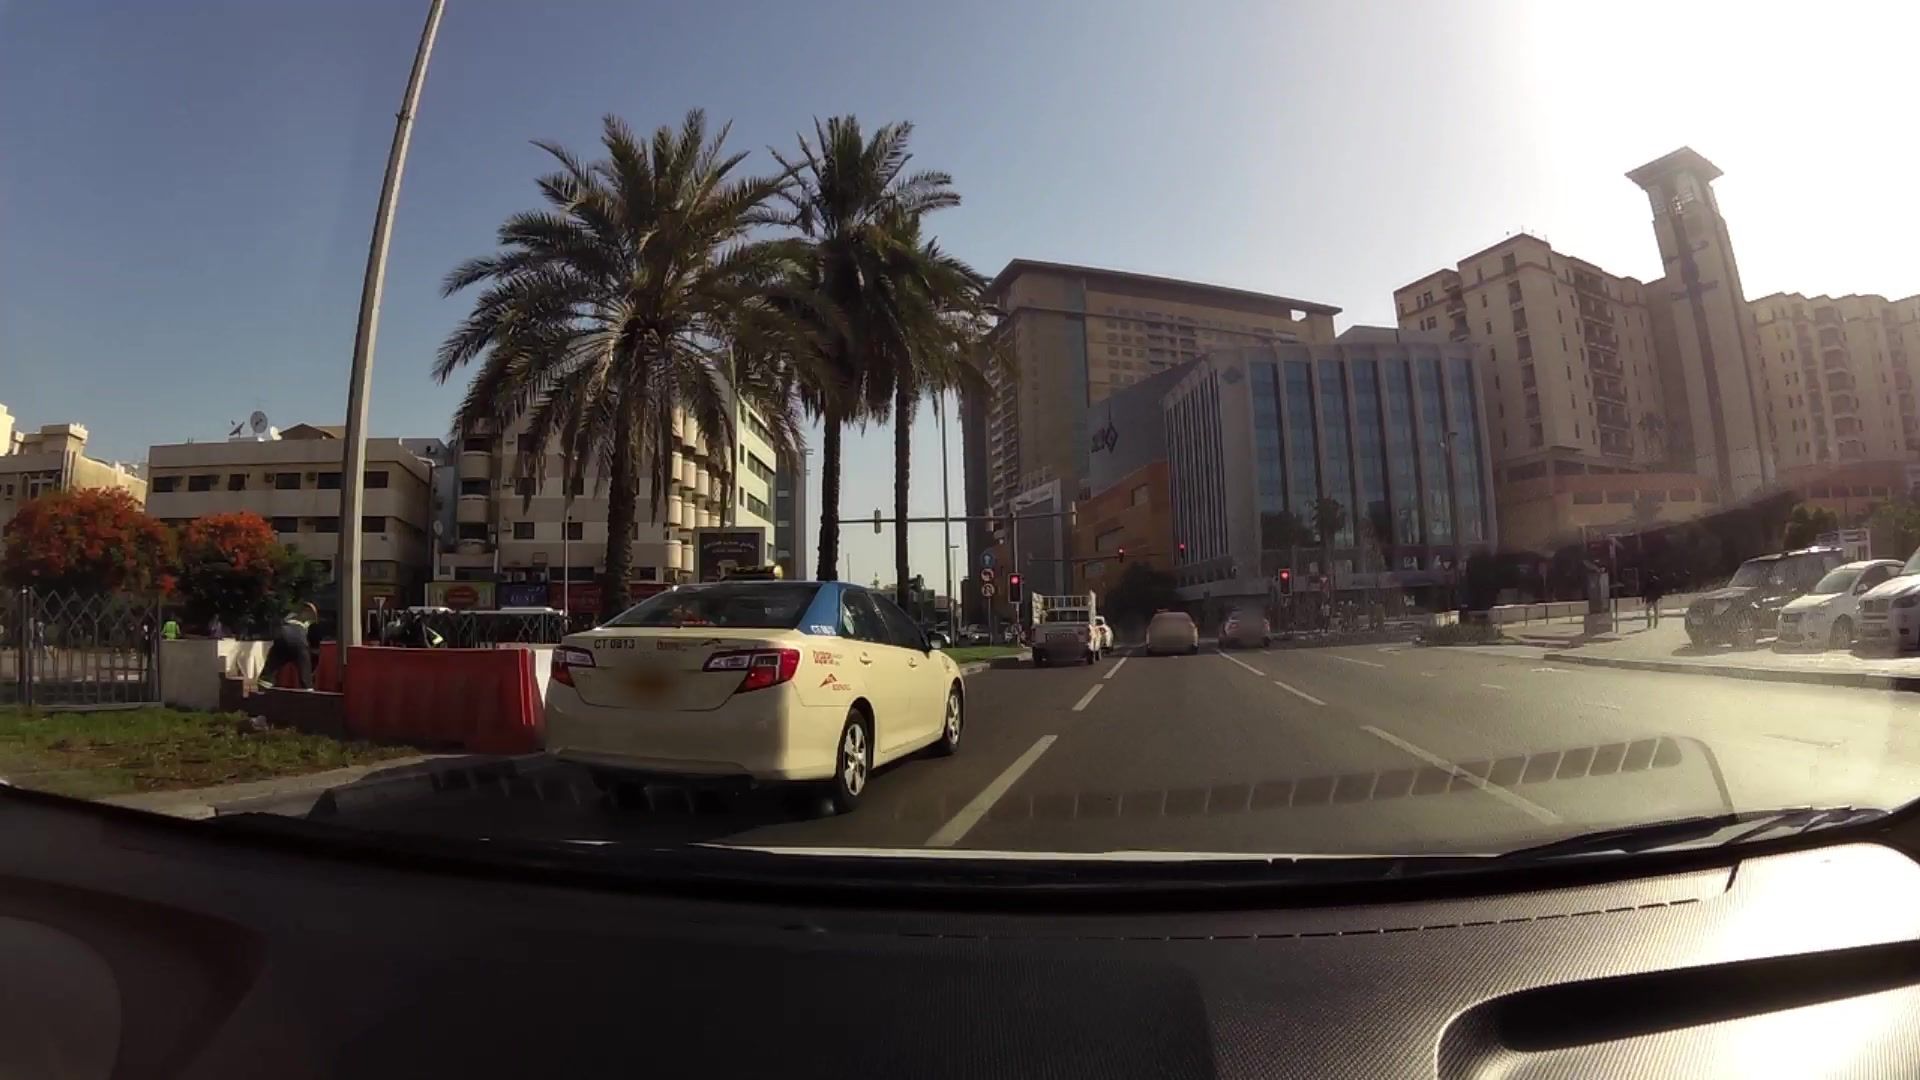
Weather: clear
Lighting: day
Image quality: good
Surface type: driving surface
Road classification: secondary_link
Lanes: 1
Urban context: urban centre
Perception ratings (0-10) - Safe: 4.61, Lively: 8.56, Beautiful: 0.73, Boring: 2.27, Depressing: 8.74, Wealthy: 7.59